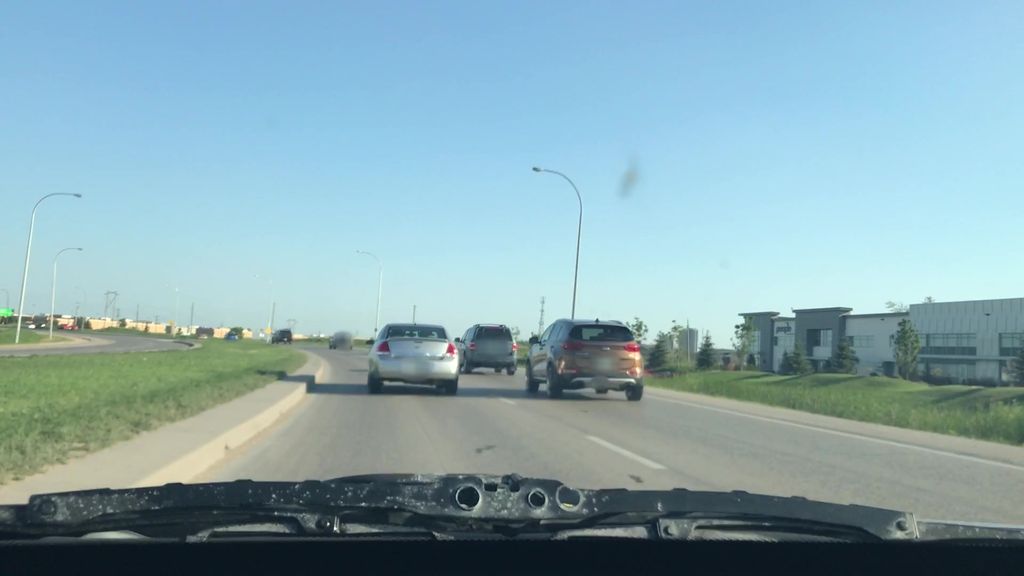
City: winnipeg